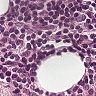
Metastatic tissue present: no